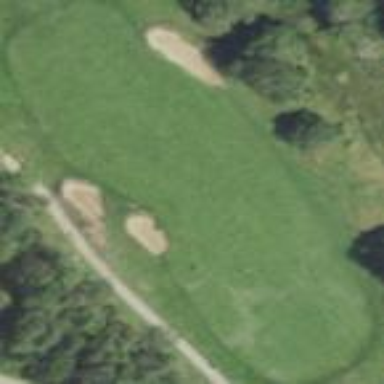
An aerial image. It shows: Grassy area designated as golf fairway.